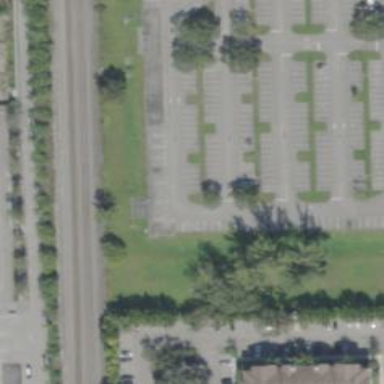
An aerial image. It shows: Parking space.